Interaction volume radius: 5 \u00c5
Interaction volume height: 20 \u00c5
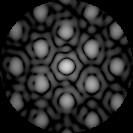
Disorder parameter: 0.2503